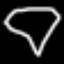
Label: diamond